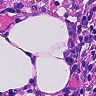
Metastatic tissue present: no